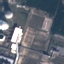
Land use / land cover: Industrial